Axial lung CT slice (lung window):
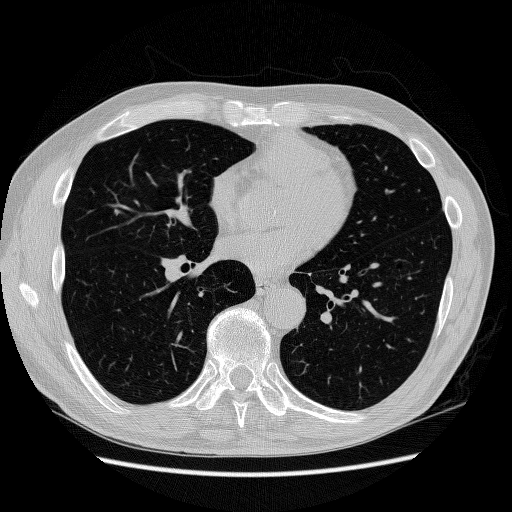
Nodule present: no